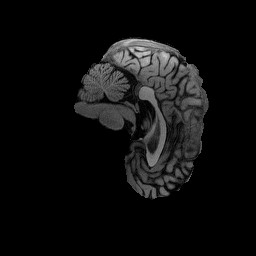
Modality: T1w
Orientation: sagittal
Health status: healthy